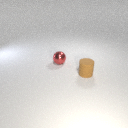
small brown rubber cylinder to the right of small red metal sphere